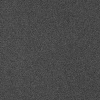
Atmospheric dust classification: dusty